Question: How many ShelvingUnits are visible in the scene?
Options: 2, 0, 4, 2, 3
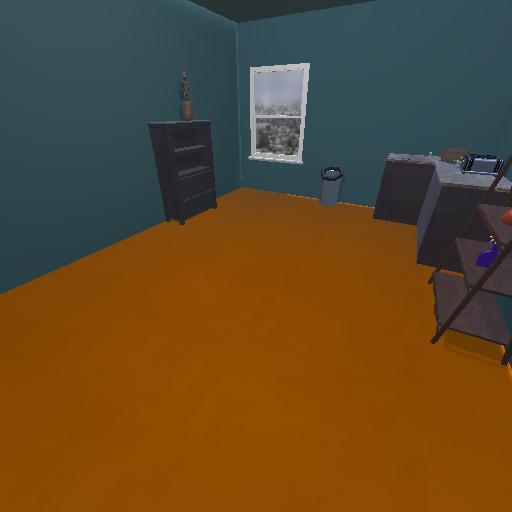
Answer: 2